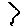
Label: hexagon